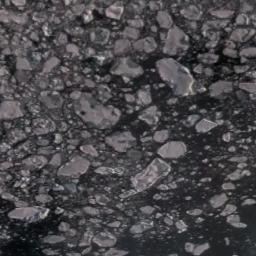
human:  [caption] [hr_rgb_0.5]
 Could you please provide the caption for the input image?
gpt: A lot of sea ice of different sizes and thickness gathers together and the color of the seawater is deep blue .

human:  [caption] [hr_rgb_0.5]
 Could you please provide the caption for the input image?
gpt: There are many ice on the deep blue sea .

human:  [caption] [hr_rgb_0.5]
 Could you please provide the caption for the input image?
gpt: There are sea ice of different sizes .

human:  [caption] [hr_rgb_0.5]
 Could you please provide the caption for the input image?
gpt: Countless ice cubes of various sizes are tightly connected into a large piece floating on the deep blue sea and covering the sea .

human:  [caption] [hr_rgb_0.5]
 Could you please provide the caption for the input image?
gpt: There are many pieces of sea ice .